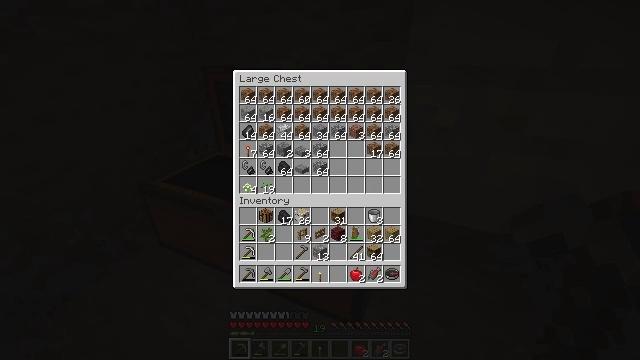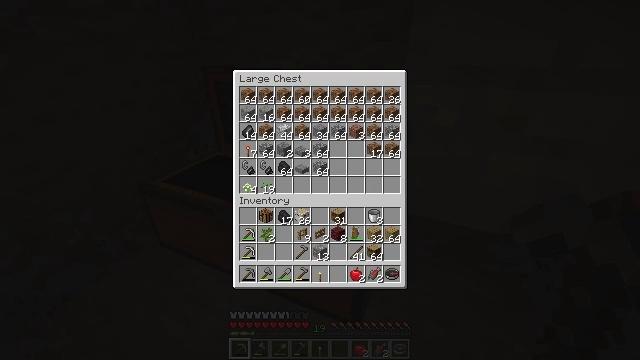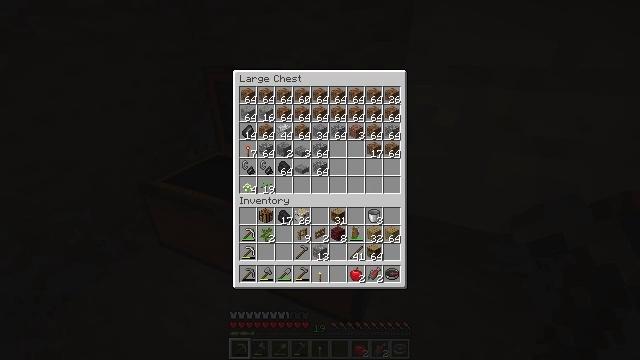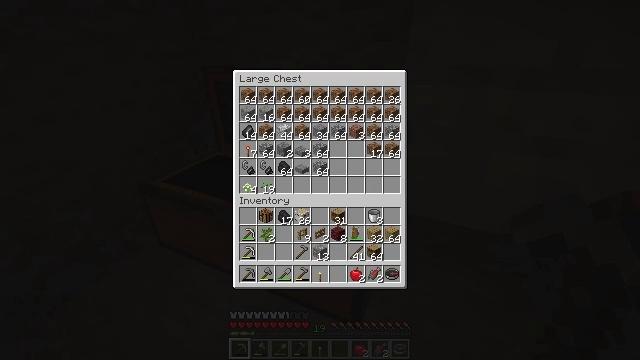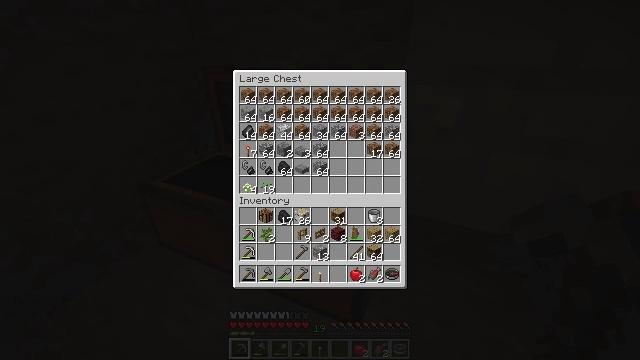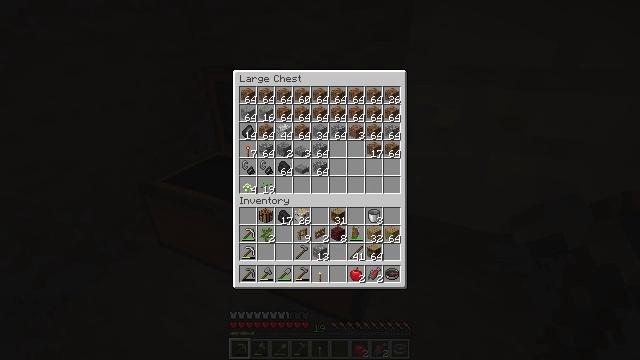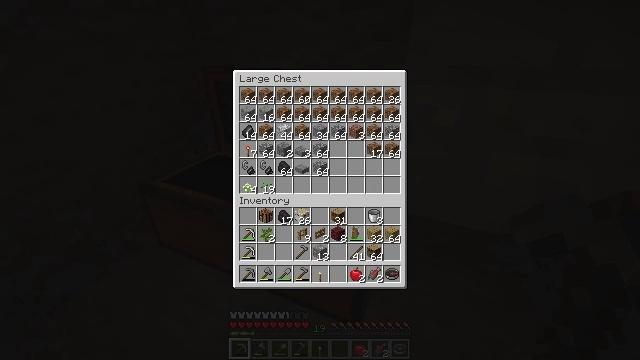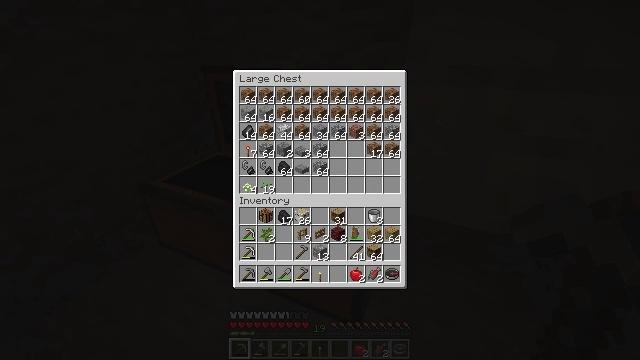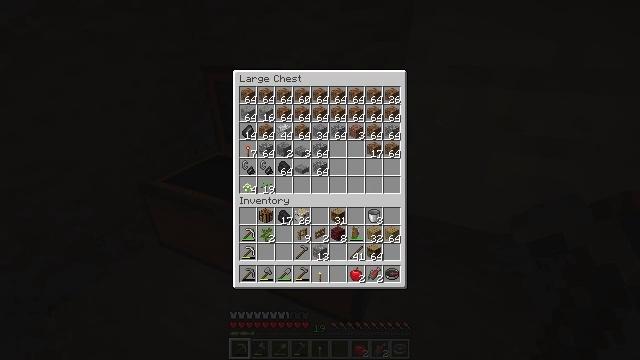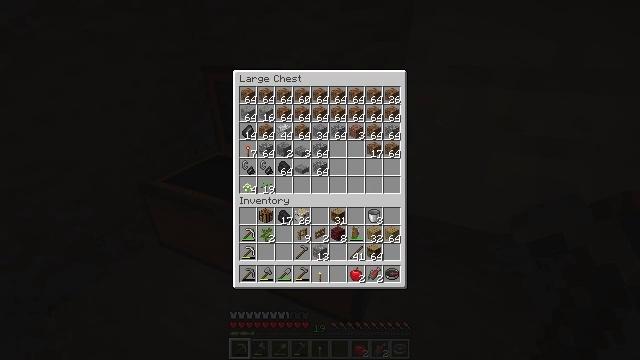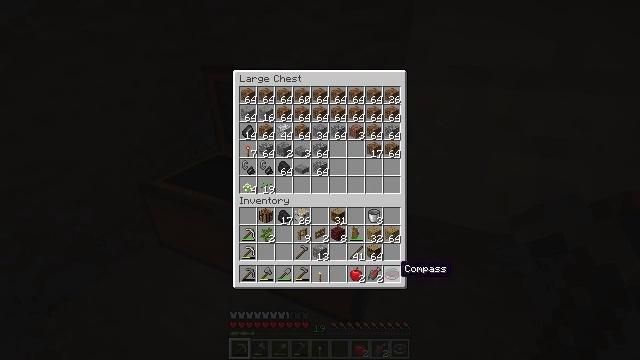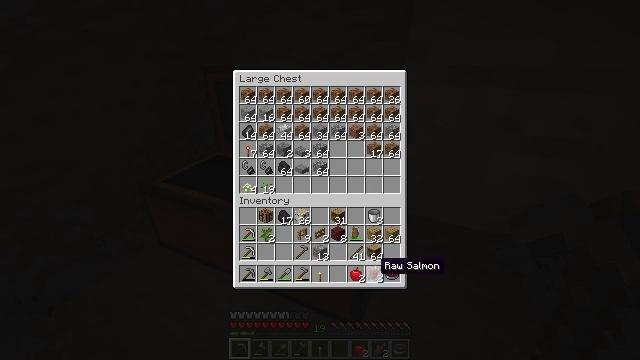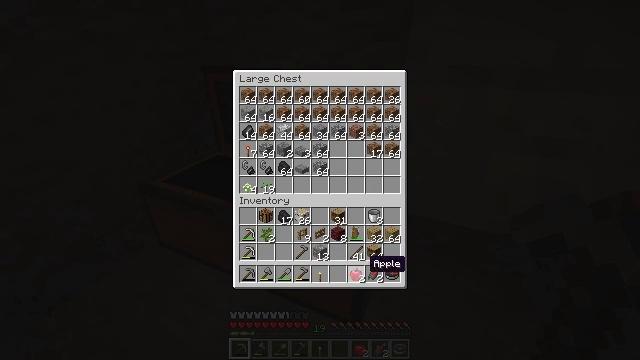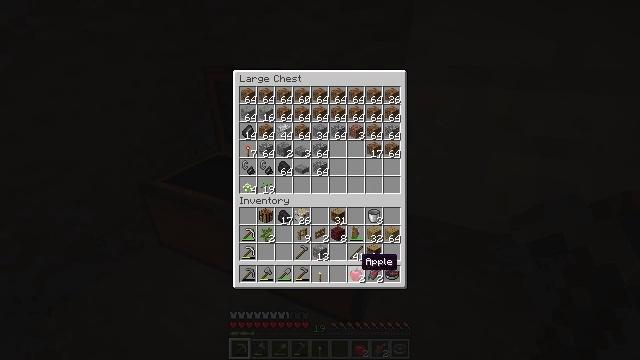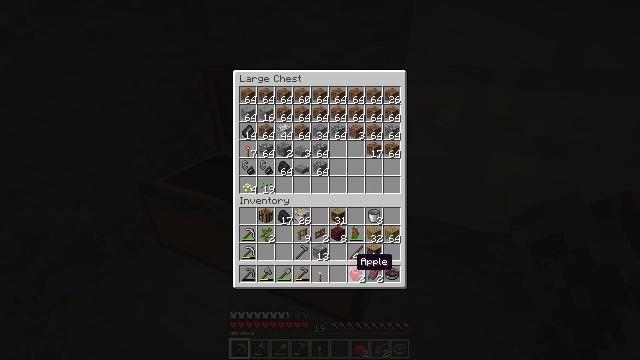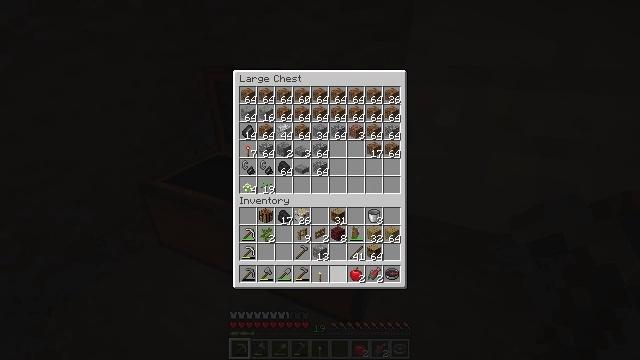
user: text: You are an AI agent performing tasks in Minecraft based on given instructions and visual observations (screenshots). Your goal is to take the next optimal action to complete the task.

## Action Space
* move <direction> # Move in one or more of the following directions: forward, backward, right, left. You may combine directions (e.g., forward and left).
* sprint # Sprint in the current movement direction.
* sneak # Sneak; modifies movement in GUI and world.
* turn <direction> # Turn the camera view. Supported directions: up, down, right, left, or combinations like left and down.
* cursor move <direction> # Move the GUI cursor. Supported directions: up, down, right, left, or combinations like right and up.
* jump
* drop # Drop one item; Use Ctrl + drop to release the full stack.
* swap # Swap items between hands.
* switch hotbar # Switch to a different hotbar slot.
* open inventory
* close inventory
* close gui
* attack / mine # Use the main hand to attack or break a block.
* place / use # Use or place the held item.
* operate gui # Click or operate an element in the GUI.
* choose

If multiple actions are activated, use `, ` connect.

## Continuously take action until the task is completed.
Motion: motion action
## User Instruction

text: Get wheat from the farmland.
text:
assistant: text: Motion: cursor move right and up
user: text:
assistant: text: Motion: cursor move right and up
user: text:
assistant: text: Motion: no_op
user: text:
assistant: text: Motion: no_op
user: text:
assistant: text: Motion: no_op
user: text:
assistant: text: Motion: no_op
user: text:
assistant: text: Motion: no_op
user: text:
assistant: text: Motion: cursor move left
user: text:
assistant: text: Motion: cursor move left
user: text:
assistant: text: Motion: cursor move left
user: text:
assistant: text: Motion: cursor move left
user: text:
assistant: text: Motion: cursor move left
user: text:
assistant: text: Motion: cursor move left
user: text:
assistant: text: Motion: no_op
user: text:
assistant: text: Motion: no_op
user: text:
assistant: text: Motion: no_op
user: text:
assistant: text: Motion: no_op
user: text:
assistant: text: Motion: no_op
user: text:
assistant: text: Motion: no_op
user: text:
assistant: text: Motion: no_op
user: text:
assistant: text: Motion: cursor move right
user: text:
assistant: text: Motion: cursor move right
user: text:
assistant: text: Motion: cursor move right
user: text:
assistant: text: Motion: no_op
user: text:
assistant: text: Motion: no_op
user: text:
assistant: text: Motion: no_op
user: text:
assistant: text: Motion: no_op
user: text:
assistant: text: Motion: no_op
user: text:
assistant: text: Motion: no_op
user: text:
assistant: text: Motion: no_op